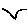
Label: bird